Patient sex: M
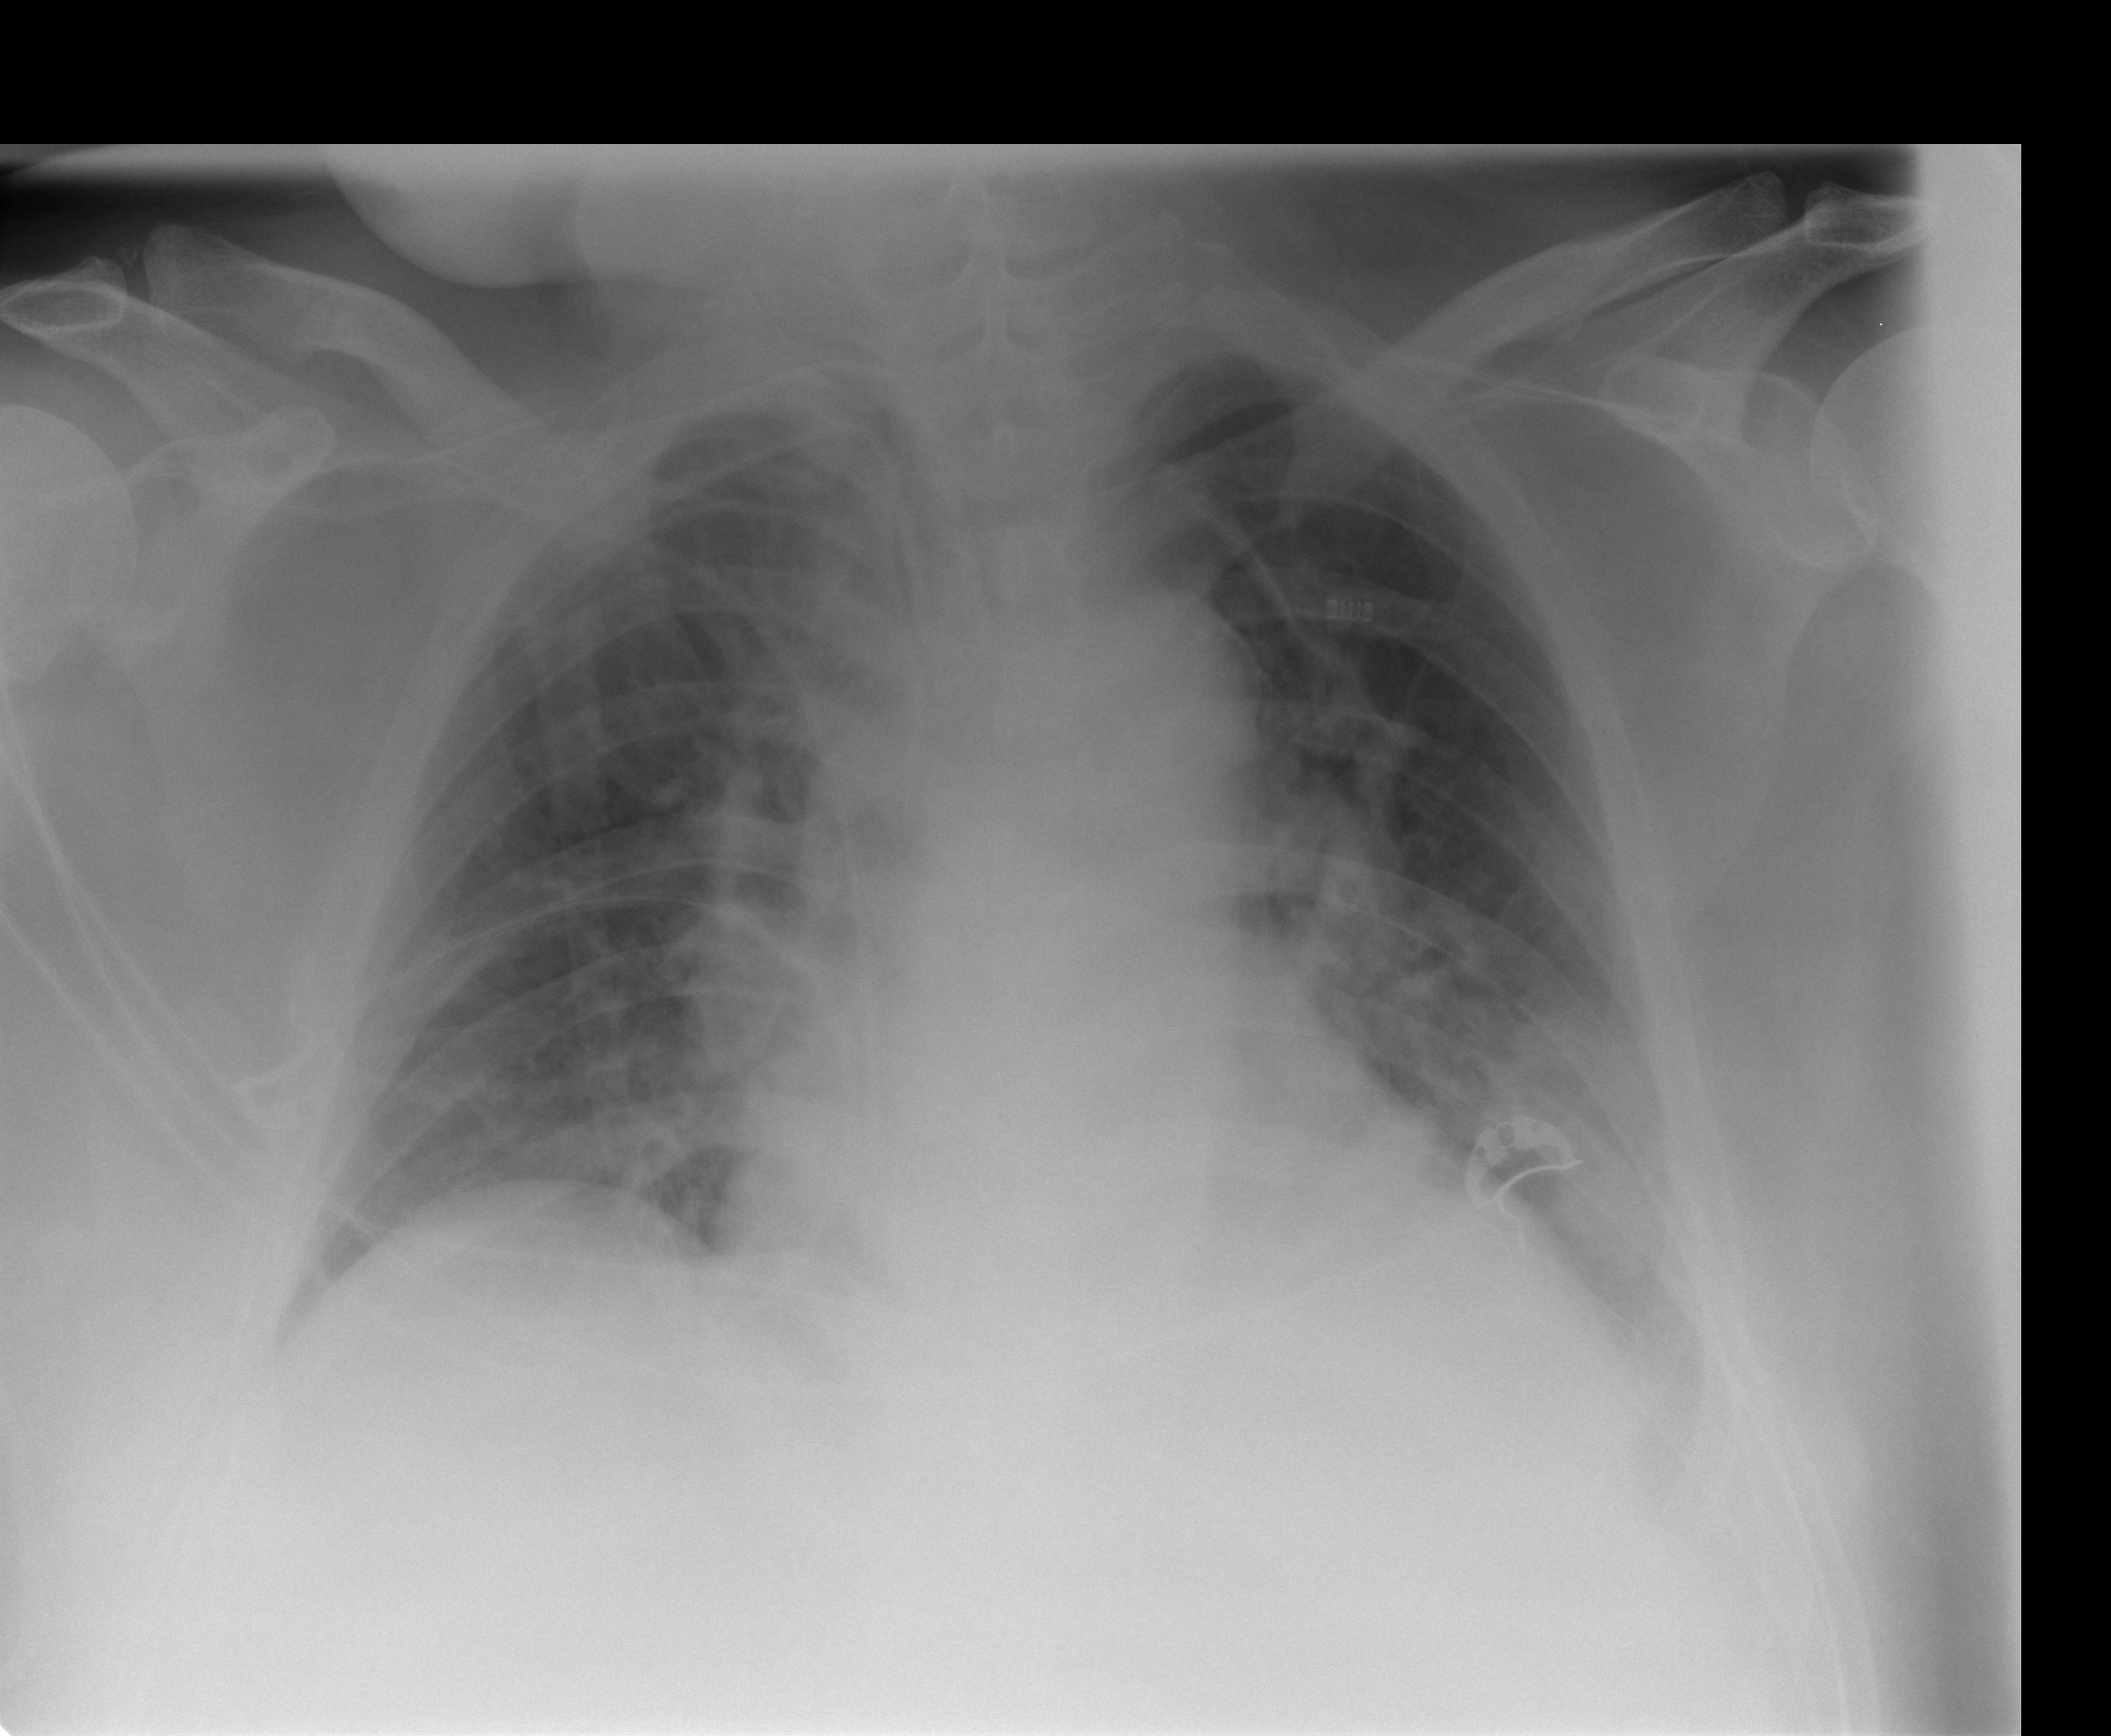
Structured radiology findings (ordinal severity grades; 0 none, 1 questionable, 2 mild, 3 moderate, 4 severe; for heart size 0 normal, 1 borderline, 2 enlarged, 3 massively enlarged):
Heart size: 2
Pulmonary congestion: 2
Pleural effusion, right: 0
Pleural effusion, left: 2
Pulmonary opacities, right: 0
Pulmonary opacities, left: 0
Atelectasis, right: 2
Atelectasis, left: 2